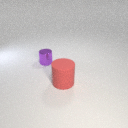
large red rubber cylinder in front of small purple metal cylinder